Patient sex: M
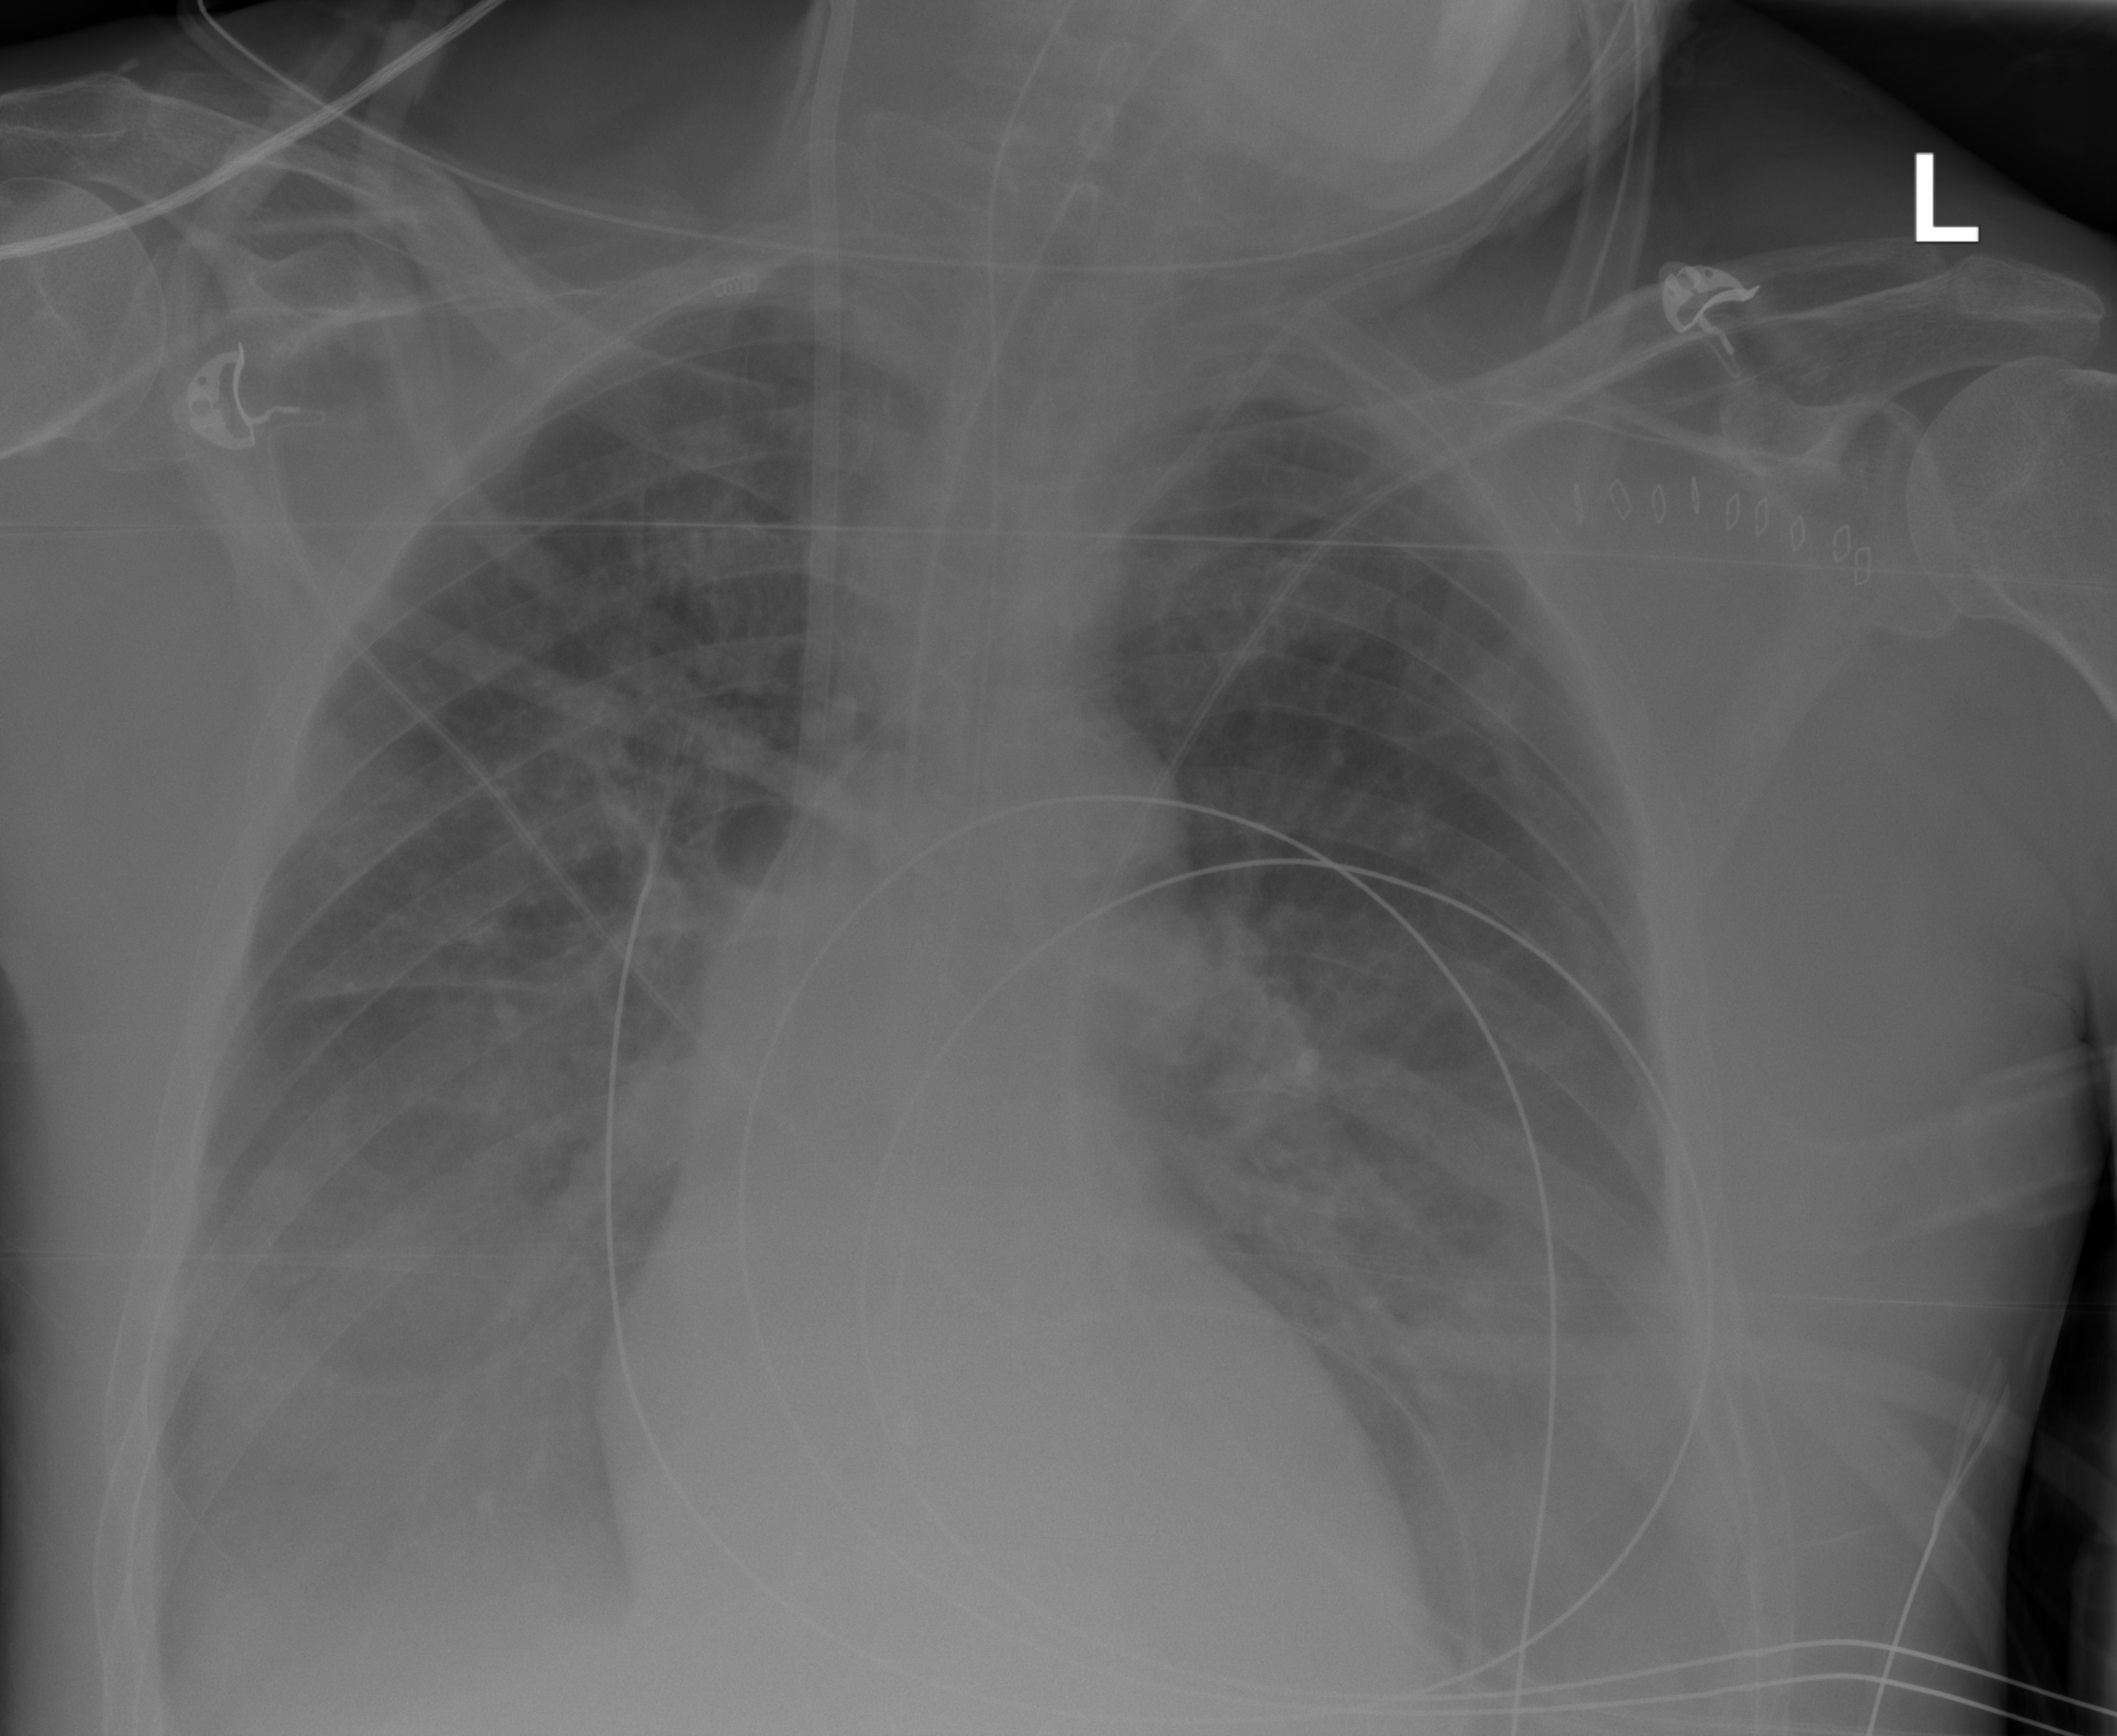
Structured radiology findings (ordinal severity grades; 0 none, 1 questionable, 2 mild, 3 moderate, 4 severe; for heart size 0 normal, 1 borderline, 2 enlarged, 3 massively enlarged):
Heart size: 0
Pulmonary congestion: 3
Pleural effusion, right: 3
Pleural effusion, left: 3
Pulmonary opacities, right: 3
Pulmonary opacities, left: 3
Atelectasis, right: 2
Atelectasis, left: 2